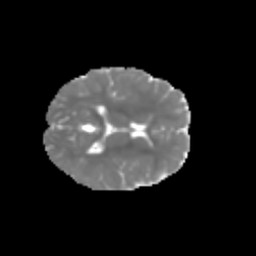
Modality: MD
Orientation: axial
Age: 6
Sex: female
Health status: healthy